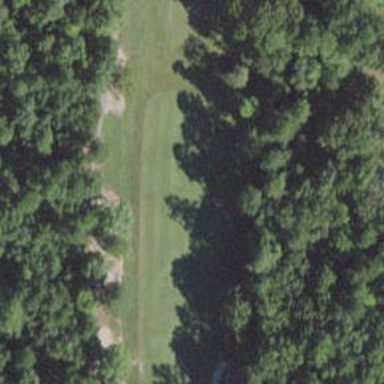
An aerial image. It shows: Golf hole.